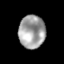
Tissue: lung
Cell type: T cells
Senescence score: 0.2257
Nuclear area (px): 857
Mean DAPI intensity: 161.419